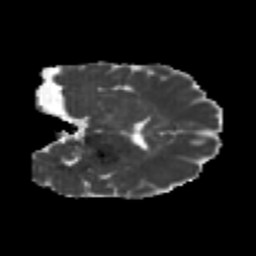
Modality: MD
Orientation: coronal
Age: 20
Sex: female
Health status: healthy
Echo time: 0.074 s